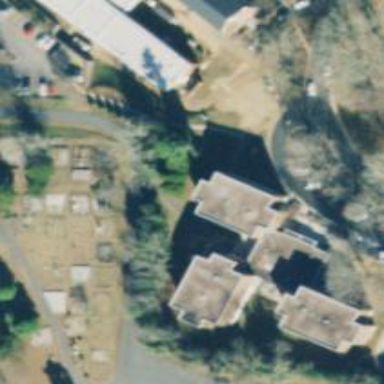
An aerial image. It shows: University building.